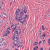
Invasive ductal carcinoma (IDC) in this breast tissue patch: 0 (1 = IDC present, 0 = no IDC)